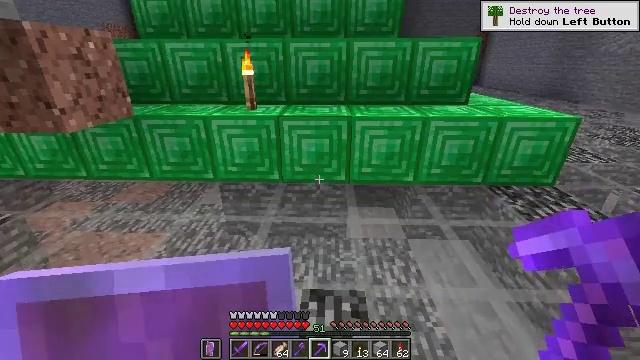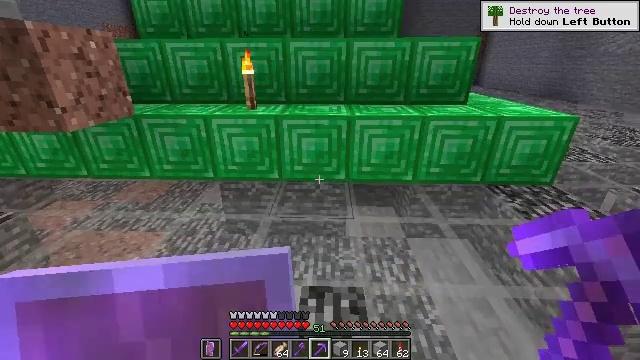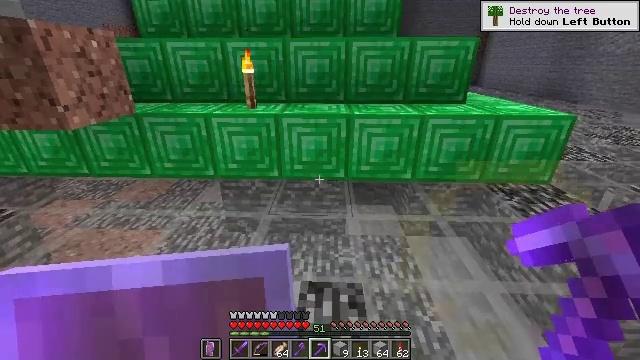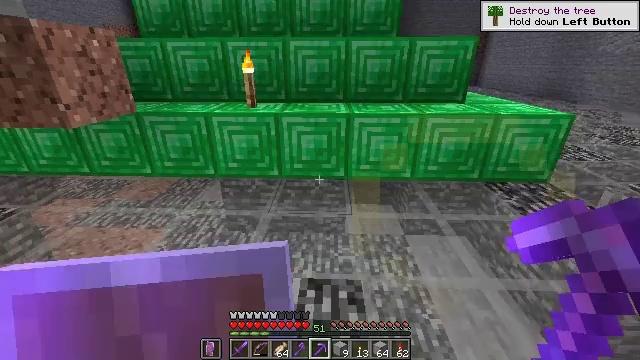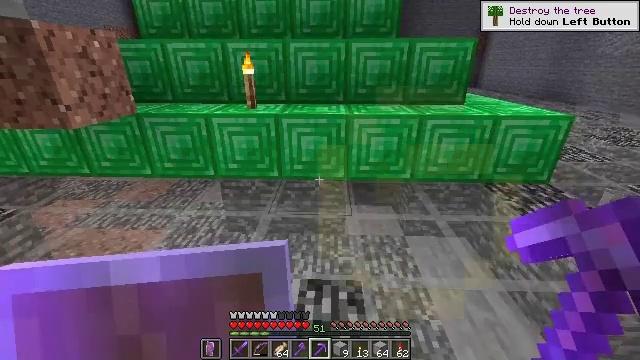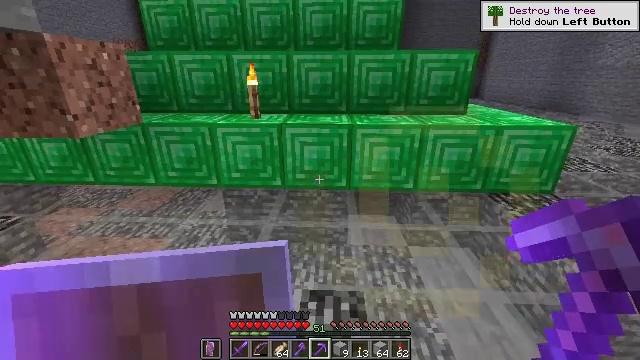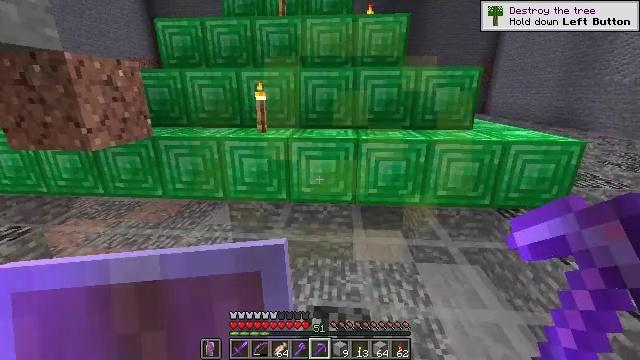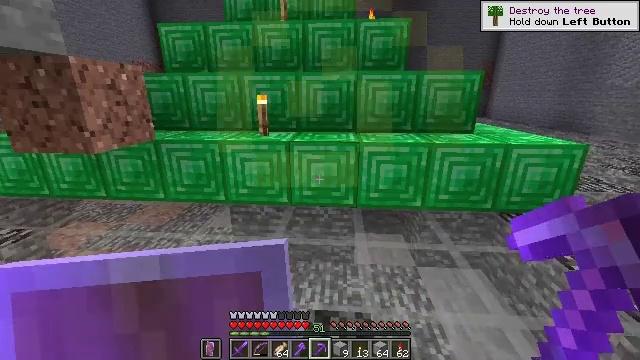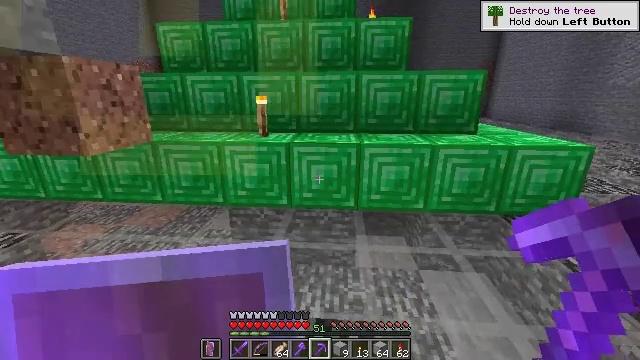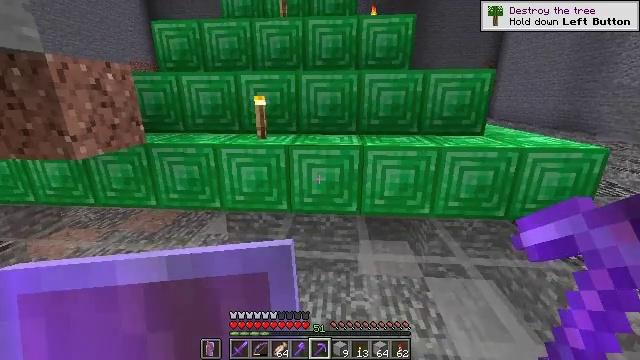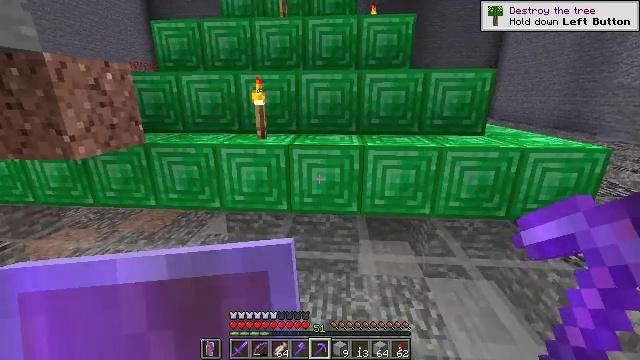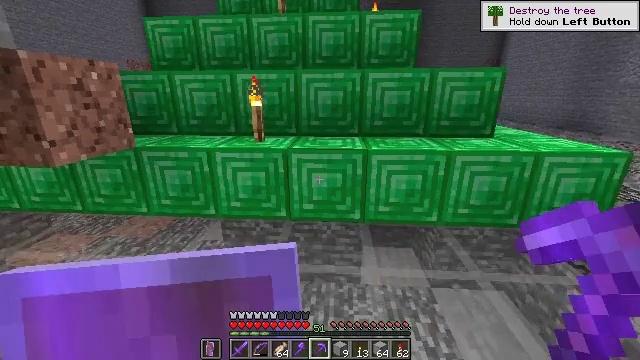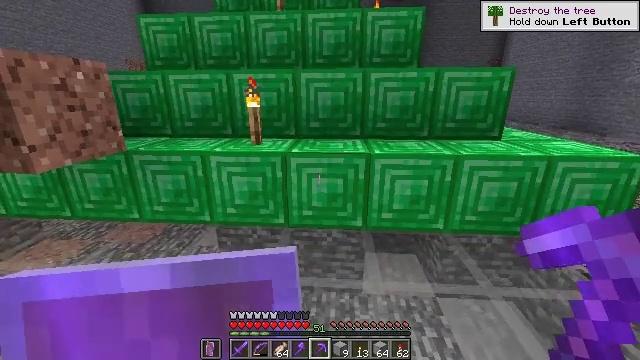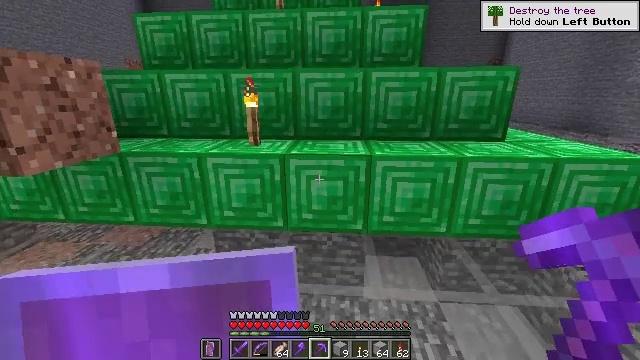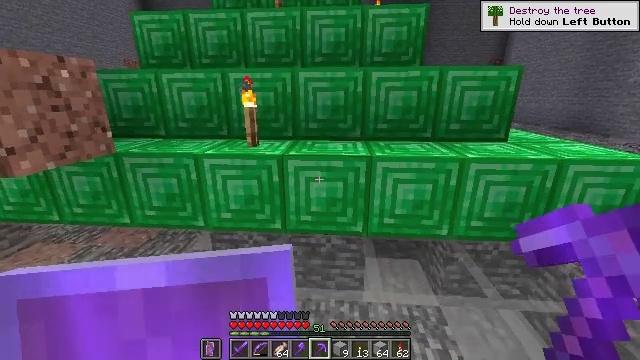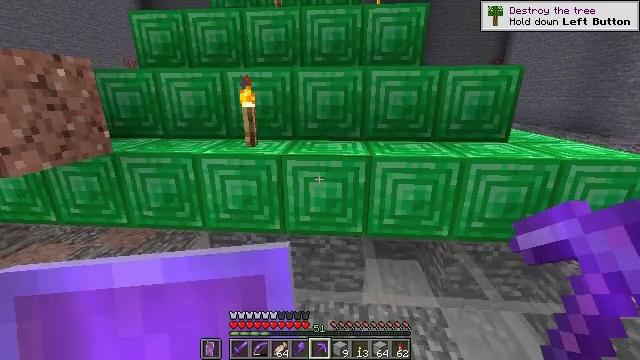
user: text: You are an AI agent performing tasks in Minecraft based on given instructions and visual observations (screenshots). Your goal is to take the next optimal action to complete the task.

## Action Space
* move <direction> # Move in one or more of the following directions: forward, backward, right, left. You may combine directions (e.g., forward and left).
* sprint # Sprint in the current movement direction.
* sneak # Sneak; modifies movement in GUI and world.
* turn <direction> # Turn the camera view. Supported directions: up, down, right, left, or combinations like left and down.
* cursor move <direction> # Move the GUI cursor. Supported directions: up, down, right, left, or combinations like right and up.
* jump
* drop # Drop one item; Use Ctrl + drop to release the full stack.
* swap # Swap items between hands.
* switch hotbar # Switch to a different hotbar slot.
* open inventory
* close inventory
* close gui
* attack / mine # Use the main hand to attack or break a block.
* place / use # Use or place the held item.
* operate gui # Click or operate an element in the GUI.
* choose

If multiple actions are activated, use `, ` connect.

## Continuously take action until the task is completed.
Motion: motion action
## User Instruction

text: Use a pickaxe to mine the emerald block.
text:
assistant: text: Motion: no_op
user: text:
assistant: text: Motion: no_op
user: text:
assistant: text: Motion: no_op
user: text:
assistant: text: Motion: no_op
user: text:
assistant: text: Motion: turn up
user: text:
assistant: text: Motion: turn left and up
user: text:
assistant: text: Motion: no_op
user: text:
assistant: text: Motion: move forward
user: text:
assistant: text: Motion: move forward
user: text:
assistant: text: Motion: move forward
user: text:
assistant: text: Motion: move forward
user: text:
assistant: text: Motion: no_op
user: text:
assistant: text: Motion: no_op
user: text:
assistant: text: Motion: no_op
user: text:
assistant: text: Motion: no_op
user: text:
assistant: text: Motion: no_op
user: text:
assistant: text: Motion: no_op
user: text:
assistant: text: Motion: no_op
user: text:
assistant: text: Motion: no_op
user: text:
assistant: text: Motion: attack / mine
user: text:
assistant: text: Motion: move right, attack / mine
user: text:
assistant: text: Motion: move right, attack / mine
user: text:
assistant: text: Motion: move right, attack / mine
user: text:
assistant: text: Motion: move right, attack / mine
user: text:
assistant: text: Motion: move right, attack / mine
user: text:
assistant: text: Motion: move right, attack / mine
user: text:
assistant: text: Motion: attack / mine
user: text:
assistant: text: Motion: turn left, attack / mine
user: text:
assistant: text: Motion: turn left, attack / mine
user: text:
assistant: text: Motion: turn left, attack / mine